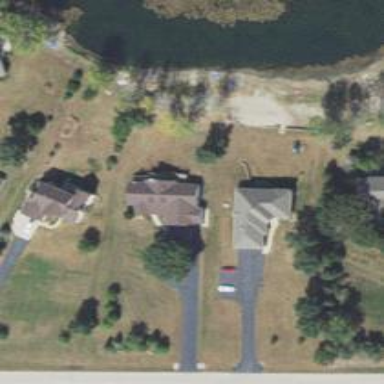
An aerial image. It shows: Driveway leading to service road.